Question: I have to compile a form, pictured below, several times with the following sequence:
1. First question A
2. Second question D
3. Third question B
4. Forth question D
5. Fifth question D
using Greasemonkey, but so far I haven't still found how on the web :(
Could you help me?
It now appears that the OP meant "complete" when she used "Compile". This gives the question very different flavor! I've asked the OP to open a new question -- about a form on a 3rd-party website, using Greasemonkey. :)

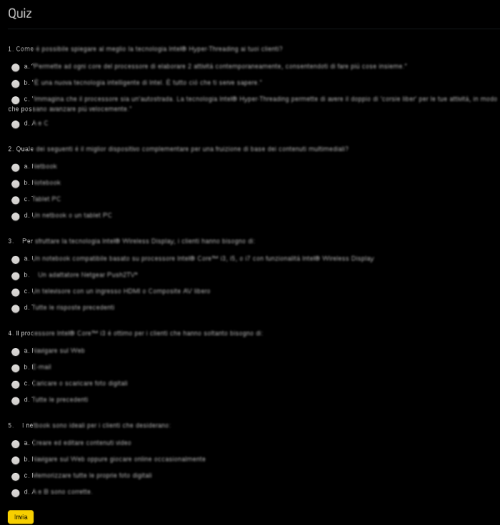
Answer: Where are your questions coming from?
For question, we'll hard-code them into the Greasemonkey script.
In practice, you'd probably want to fetch them with <URL> from your server.
Given this data:
'''
var QandA = [ { question: "Question 1",
answers: ["Answer 1", "Answer 2"],
correct: [2]
},
{ question: "Isn't life without geometry pointless?",
answers: ["Yes", "Maybe", "That's Squaresville, Daddy-o."],
correct: [2,3]
}
];
'''
Then this code will insert a quiz into the page. :
<URL>
'''
//--- Build the Q&A HTML, with jQuery.
var htmlSrc = '';
//--- Process one question at a time.
$.each (QandA, function (questIdx, questionObj) {
var questNum = questIdx + 1;
htmlSrc += '<h2><span class="GM_QuestNum">' + questNum + '</span>' + questionObj.question
+ '<span class="GM_Result">&nbsp;</span></h2>'
+ '<ul correctAns="' + questionObj.correct + '">';
//--- Process one answer at a time.
$.each (questionObj.answers, function (ansIdx, ansText) {
var ansNum = ansIdx + 1;
htmlSrc += '<li><label>'
+ '<input type="radio" value="' + ansNum + '" name="GM_Quest_' + questIdx + '">'
+ ansText
+ '</label></li>'
;
} );
htmlSrc += '</ul>';
} );
//--- Generate the container and populate it with our question HTML.
$('body').append ( '<div id="GM_OurCustomQuiz">'
+ '<h1>Enjoy our fun Quiz!</h1>'
+ htmlSrc
+ '<button id="GM_CustQuizScoreBtn">Check Answers</button>'
+ '</div>'
);
//--- Make the score button live.
$('#GM_CustQuizScoreBtn').click ( function () {
//--- Loop through the questions and check the answers.
$('#GM_OurCustomQuiz ul').each ( function () {
var jThis = $(this); /*-- "this" is a special variable inside each()
Here it refers to the <ul> node for this
loop iteration.
*/
var ansVal = jThis.find ("input📻checked").val ();
var correctAns = jThis.attr ("correctAns");
var resultBox = jThis.prev ('h2').children ('.GM_Result');
if ($.inArray (ansVal, correctAns) >= 0 )
//-- Pass! (That code is the HTML checkmark.)
resultBox.html ('&#10003;').removeClass ('GM_WrongAns');
else
resultBox.html ('X').addClass ('GM_WrongAns');
} );
} );
'''
---
## Putting it all together in a Greasemonkey script, and adding styling:
'''
// ==UserScript==
// @name _Quiz Display
// @include http://www.google.com/*
// @include http://stackoverflow.com/questions/*
// @require http://ajax.googleapis.com/ajax/libs/jquery/1.6.2/jquery.min.js
// ==/UserScript==
//--- This is our quiz data.
var QandA = [ { question: "Question 1",
answers: ["Answer 1", "Answer 2"],
correct: [2]
},
{ question: "Isn't life without geometry pointless?",
answers: ["Yes", "Maybe", "That's Squaresville, Daddy-o."],
correct: [2,3]
}
];
//--- Build the Q&A HTML, with jQuery.
var htmlSrc = '';
//--- Process one question at a time.
$.each (QandA, function (questIdx, questionObj) {
var questNum = questIdx + 1;
htmlSrc += '<h2><span class="GM_QuestNum">' + questNum + '</span>' + questionObj.question
+ '<span class="GM_Result">&nbsp;</span></h2>'
+ '<ul correctAns="' + questionObj.correct + '">';
//--- Process one answer at a time.
$.each (questionObj.answers, function (ansIdx, ansText) {
var ansNum = ansIdx + 1;
htmlSrc += '<li><label>'
+ '<input type="radio" value="' + ansNum + '" name="GM_Quest_' + questIdx + '">'
+ ansText
+ '</label></li>'
;
} );
htmlSrc += '</ul>';
} );
//--- Generate the container and populate it with our question HTML.
$('body').append ( '<div id="GM_OurCustomQuiz">'
+ '<h1>Enjoy our fun Quiz!</h1>'
+ htmlSrc
+ '<button id="GM_CustQuizScoreBtn">Check Answers</button>'
+ '</div>'
);
//--- Make the score button live.
$('#GM_CustQuizScoreBtn').click ( function () {
//--- Loop through the questions and check the answers.
$('#GM_OurCustomQuiz ul').each ( function () {
var jThis = $(this); /*-- "this" is a special variable inside each()
Here it refers to the <ul> node for this
loop iteration.
*/
var ansVal = jThis.find ("input📻checked").val ();
var correctAns = jThis.attr ("correctAns");
var resultBox = jThis.prev ('h2').children ('.GM_Result');
if ($.inArray (ansVal, correctAns) >= 0 )
//-- Pass! (That code is the HTML checkmark.)
resultBox.html ('&#10003;').removeClass ('GM_WrongAns');
else
resultBox.html ('X').addClass ('GM_WrongAns');
} );
} );
//--- Use CSS styles to make everything look pretty.
GM_addStyle ( (<><![CDATA[
#GM_OurCustomQuiz {
color: black;
background: gold;
text-align: left;
font-size: 16px;
font-weight: normal;
font-family: "Trebuchet MS", Helvetica, Tahoma, Arial, sans-serif;
padding: 10px 5%;
line-height: 1.5;
max-width: 60%;
max-height: 750px;
opacity: 0.95;
position: absolute;
padding: 0ex 3ex 1ex 3ex;
top: 0.5ex;
left: 0.5ex;
overflow-x: hidden;
overflow-y: auto;
border: 3px outset black;
}
#GM_OurCustomQuiz h1, h2 {
line-height: 1.2;
margin-bottom: 0.9em;
font-weight: bold;
}
#GM_OurCustomQuiz h1 {
font-size: 2em;
text-shadow: 0px 2px 3px #555;
}
#GM_OurCustomQuiz h2 {
font-size: 1.2em;
}
#GM_OurCustomQuiz input[type=radio] {
margin-right: 0.7ex;
}
#GM_OurCustomQuiz label {
cursor: pointer;
}
#GM_OurCustomQuiz button {
margin: 1em;
padding: 1ex;
font-size: 120%;
cursor: pointer;
background: buttonface;
border: 4px outset buttonface;
border-radius: 8px 8px 8px 8px;
box-shadow: 2px 2px 4px gray;
}
#GM_OurCustomQuiz button:hover {
color: red;
text-shadow: 0 0 3px #F66;
}
#GM_OurCustomQuiz ol, ul {
list-style-type: none;
list-style-image: none;
list-style-position: outside;
padding-left: 3ex;
margin-top: -1ex;
}
.GM_QuestNum {
margin-right: 1ex;
}
.GM_QuestNum:after {
content: ')';
}
.GM_Result {
color: lime;
display: inline-block;
font-family: comic Sans MS;
font-size: 4ex;
font-weight: bold;
margin: 0 0 0 6px;
text-shadow: 2px 2px 5px;
width: 32px;
height: 44px;
padding: 0;
}
.GM_WrongAns {
color: red;
font-weight: normal;
}
]]></>).toString () );
'''